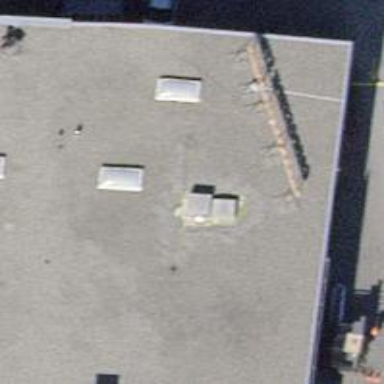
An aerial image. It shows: Car repair shop.